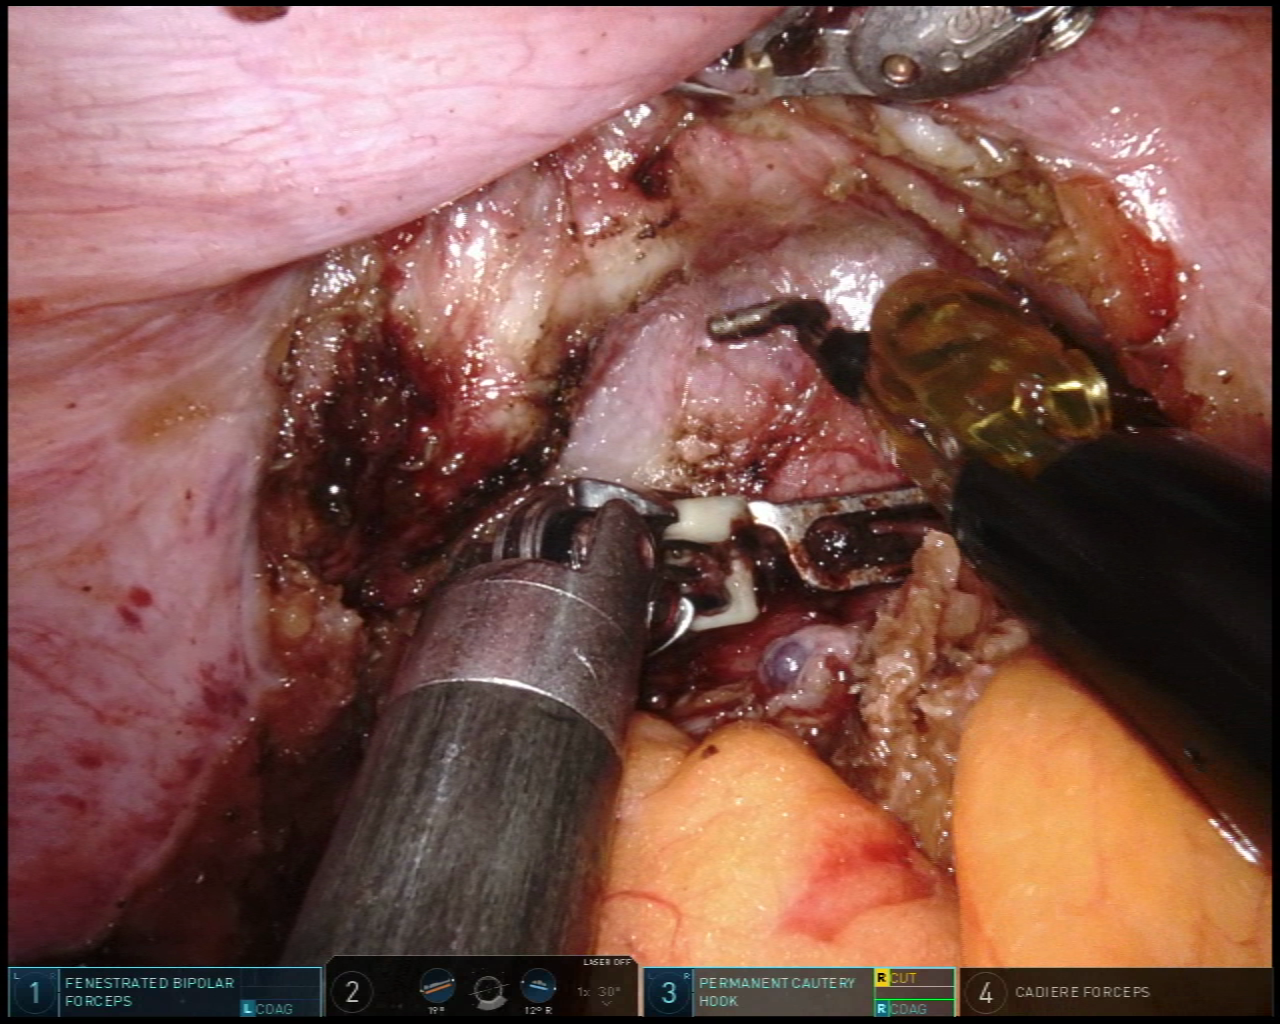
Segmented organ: vesicular_glands
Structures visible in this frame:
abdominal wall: no
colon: no
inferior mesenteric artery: no
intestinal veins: no
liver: no
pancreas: no
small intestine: no
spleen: no
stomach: no
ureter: no
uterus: no
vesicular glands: yes